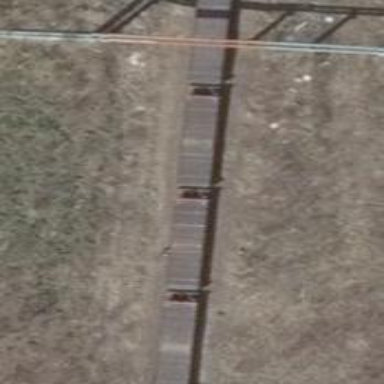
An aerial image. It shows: Railway switch.